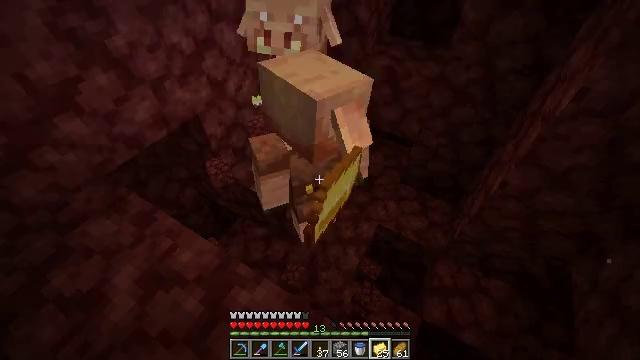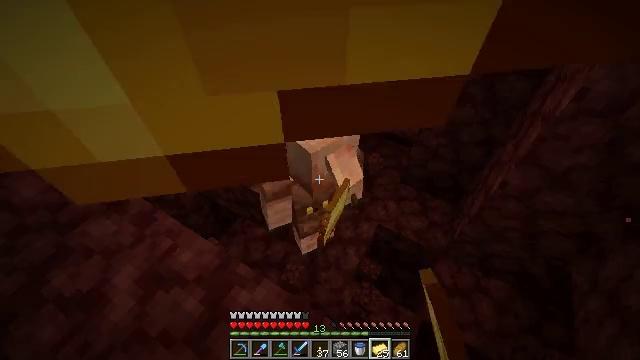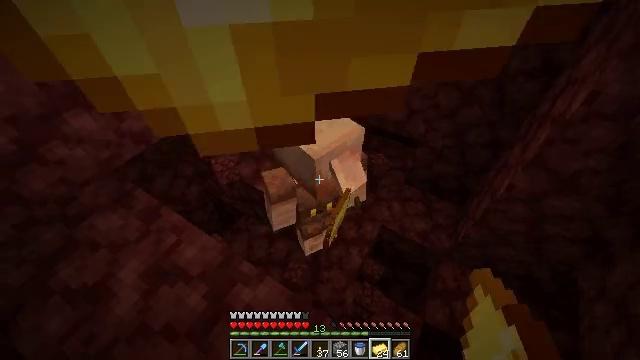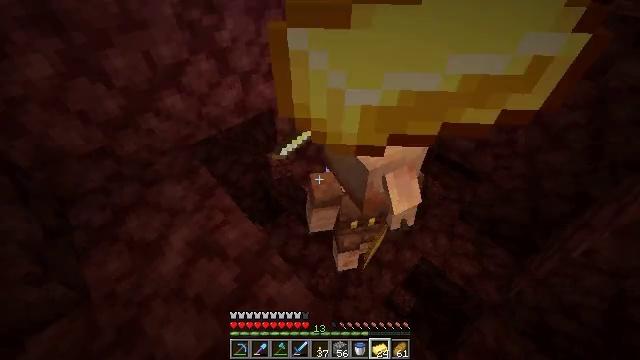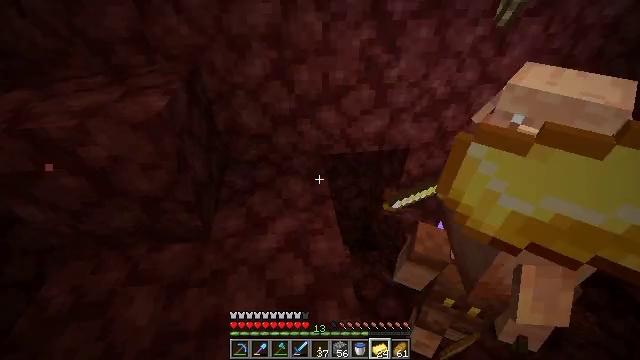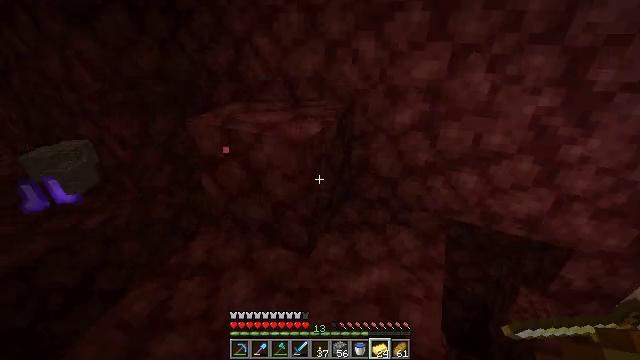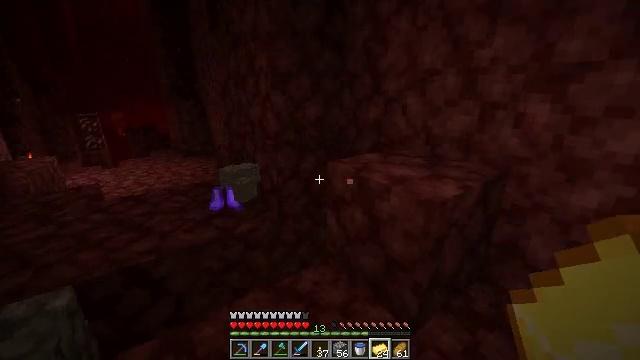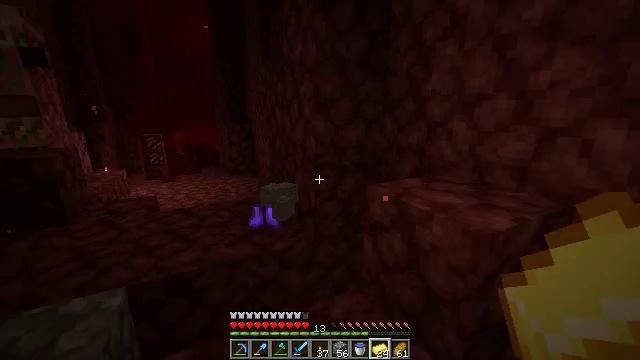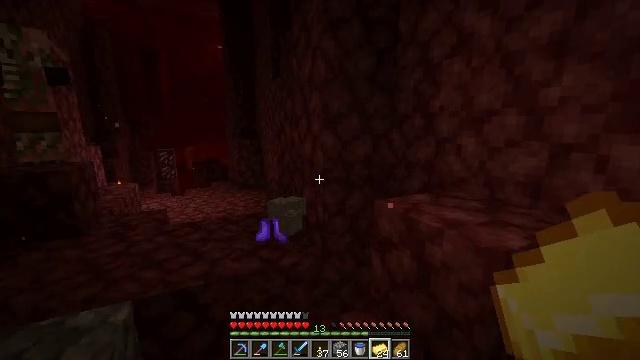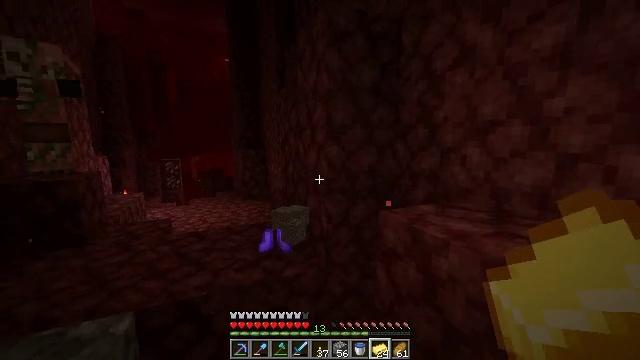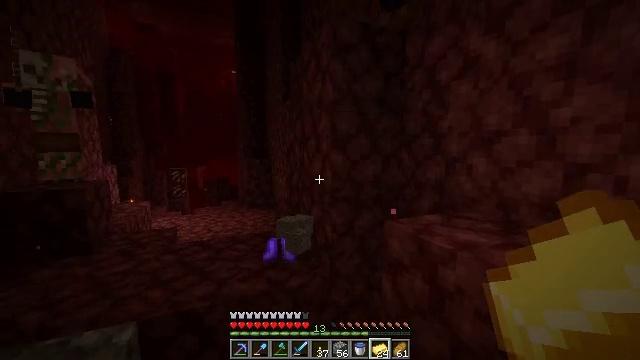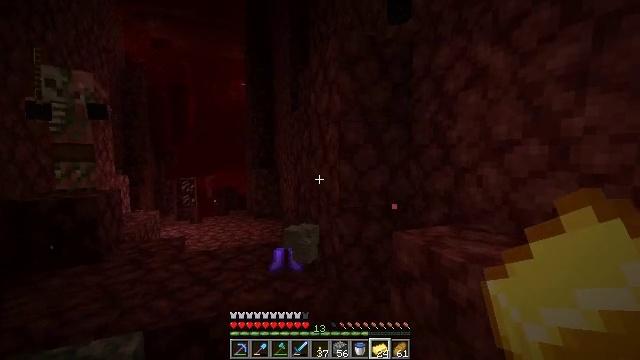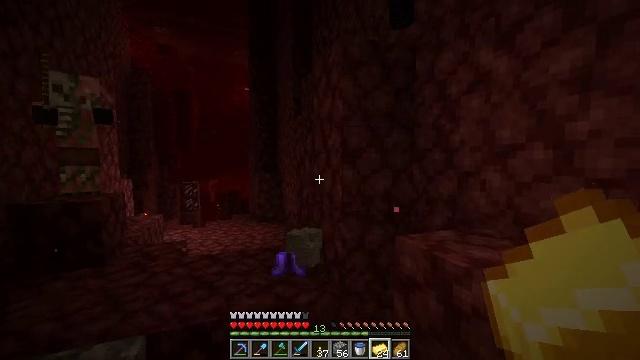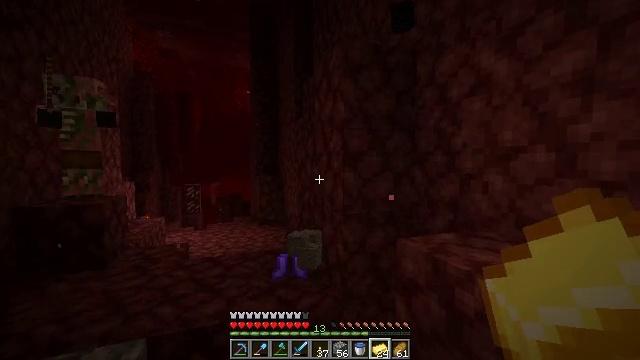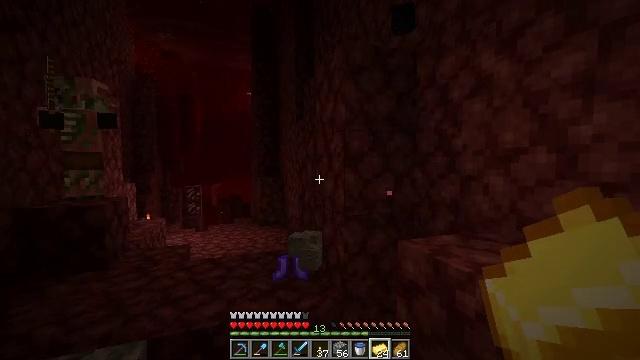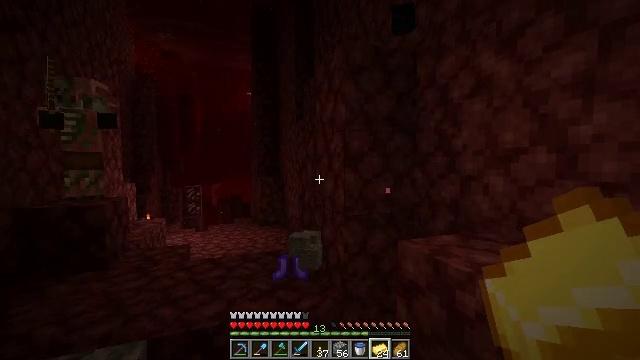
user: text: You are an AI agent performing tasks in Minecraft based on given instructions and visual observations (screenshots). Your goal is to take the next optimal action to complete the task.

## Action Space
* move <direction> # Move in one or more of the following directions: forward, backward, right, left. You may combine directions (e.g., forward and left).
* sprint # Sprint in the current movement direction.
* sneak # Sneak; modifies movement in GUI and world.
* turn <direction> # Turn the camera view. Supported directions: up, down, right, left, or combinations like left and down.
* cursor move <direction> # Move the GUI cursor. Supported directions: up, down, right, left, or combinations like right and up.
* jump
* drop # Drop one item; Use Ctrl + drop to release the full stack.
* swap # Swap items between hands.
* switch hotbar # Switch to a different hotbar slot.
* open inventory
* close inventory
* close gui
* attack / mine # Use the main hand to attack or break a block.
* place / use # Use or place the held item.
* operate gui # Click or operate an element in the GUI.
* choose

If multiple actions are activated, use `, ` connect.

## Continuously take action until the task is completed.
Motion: motion action
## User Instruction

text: Remove a blackstone from the inventory.
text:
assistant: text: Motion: no_op
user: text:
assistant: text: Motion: turn left
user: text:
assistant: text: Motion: turn left and up
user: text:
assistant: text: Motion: turn left and up
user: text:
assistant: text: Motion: turn left and up
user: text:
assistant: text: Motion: turn left and up
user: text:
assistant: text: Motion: turn left and up
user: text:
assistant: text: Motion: turn left and up
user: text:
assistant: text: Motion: turn up
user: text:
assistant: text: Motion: turn left and up
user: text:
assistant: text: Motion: turn left and up
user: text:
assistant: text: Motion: no_op
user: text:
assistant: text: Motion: no_op
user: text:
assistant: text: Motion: no_op
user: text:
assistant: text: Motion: no_op
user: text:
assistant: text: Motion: no_op
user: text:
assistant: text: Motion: no_op
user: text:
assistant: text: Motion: no_op
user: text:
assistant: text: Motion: no_op
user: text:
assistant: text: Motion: no_op
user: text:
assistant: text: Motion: no_op
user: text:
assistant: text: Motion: open inventory
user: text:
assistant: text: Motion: open inventory
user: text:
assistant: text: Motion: open inventory
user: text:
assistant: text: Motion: open inventory
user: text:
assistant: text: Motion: open inventory
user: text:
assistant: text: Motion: open inventory
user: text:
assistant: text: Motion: no_op
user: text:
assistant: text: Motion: cursor move left
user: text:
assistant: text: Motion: cursor move left